Interaction volume radius: 10 \u00c5
Interaction volume height: 15 \u00c5
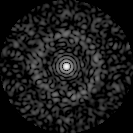
Disorder parameter: 0.7951